Question: i design my app in photoshop and i create most of my design but i cant create this shape:

but i only can create rectangle with code below
'''
<?xml version="1.0" encoding="utf-8"?>
<shape
xmlns:android="http://schemas.android.com/apk/res/android"
android:shape="rectangle">
<size android:width="80dp" android:height="30dp" />
<solid
android:color="@color/blue"/>
</shape>
'''
anyone can help me?
thanks for yr reply
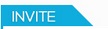
Answer: Do you absolutely need it to be an android shape? Or could you simply use a png?
Check this out on how to make a custom button: <URL>
Or for the most flexibility add an imageview:
<URL>
And then set an ontouch listener to it:
<URL>
Hope this helps.